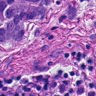
Metastatic tissue present: yes